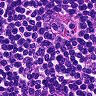
Metastatic tissue present: no